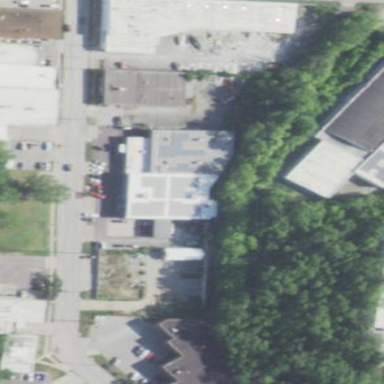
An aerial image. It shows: Office building with flat roof.